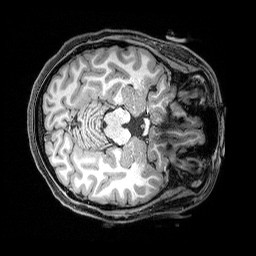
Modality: T1w
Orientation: axial
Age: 24
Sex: female
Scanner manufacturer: siemens
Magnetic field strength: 3 T
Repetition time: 2.5 s
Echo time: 0.00369 s